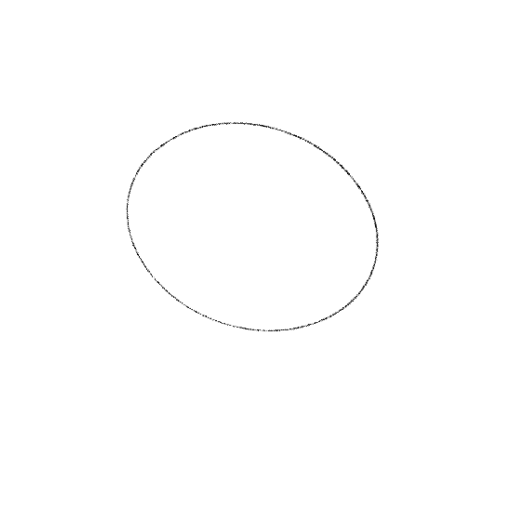
Crossing number: 0